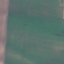
Land use / land cover class: AnnualCrop